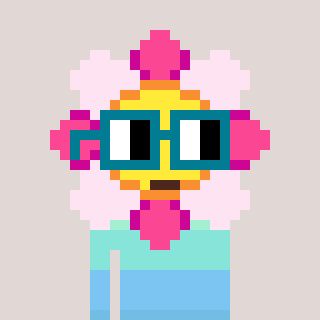
a pixel art character with square dark green glasses, a flower-shaped head and a bege-colored body on a warm background